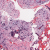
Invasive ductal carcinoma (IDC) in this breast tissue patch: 0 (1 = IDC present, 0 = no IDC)